Interaction volume radius: 5 \u00c5
Interaction volume height: 10 \u00c5
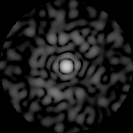
Disorder parameter: 0.8281